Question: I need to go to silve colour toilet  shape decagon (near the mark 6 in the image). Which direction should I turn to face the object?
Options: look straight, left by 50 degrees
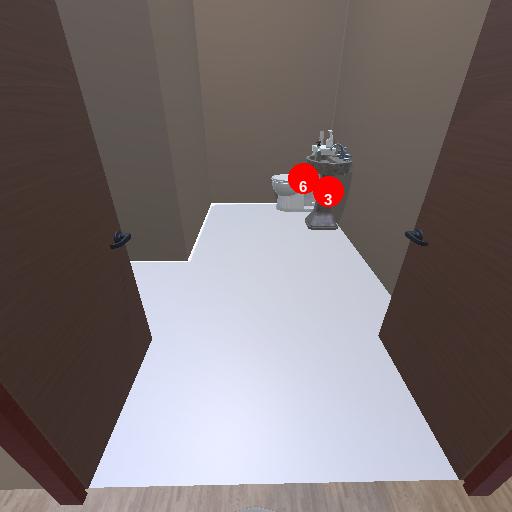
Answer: look straight